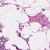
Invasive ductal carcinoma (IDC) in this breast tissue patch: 0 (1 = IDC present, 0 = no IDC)